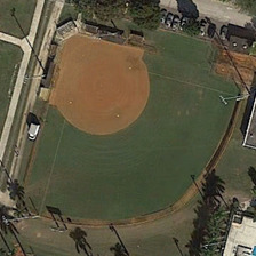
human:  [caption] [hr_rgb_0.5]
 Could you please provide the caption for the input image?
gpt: There is a baseball field surrounded by parking lots with cars, paths, buildings, coconut trees and other trees.

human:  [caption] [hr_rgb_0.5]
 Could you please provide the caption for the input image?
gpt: There is a baseball field surrounded by parking lots, cars, paths, buildings, coconut trees and other trees.

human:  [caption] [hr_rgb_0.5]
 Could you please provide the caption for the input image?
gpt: a fanshaped baseball field with some street lamps nearby .

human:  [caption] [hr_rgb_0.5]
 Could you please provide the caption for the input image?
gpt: a fan shaped baseballfield sits beyond a road .

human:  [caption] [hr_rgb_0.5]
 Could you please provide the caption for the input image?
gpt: a baseball field is near two buildings and several cars and several cars .